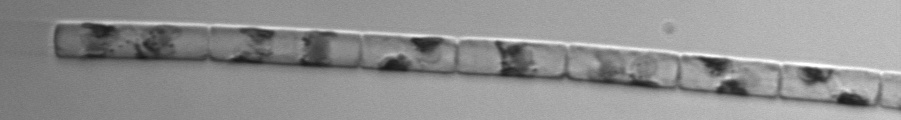
Label: Guinardia_delicatula